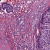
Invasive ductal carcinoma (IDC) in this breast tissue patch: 0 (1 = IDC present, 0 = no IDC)